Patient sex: M
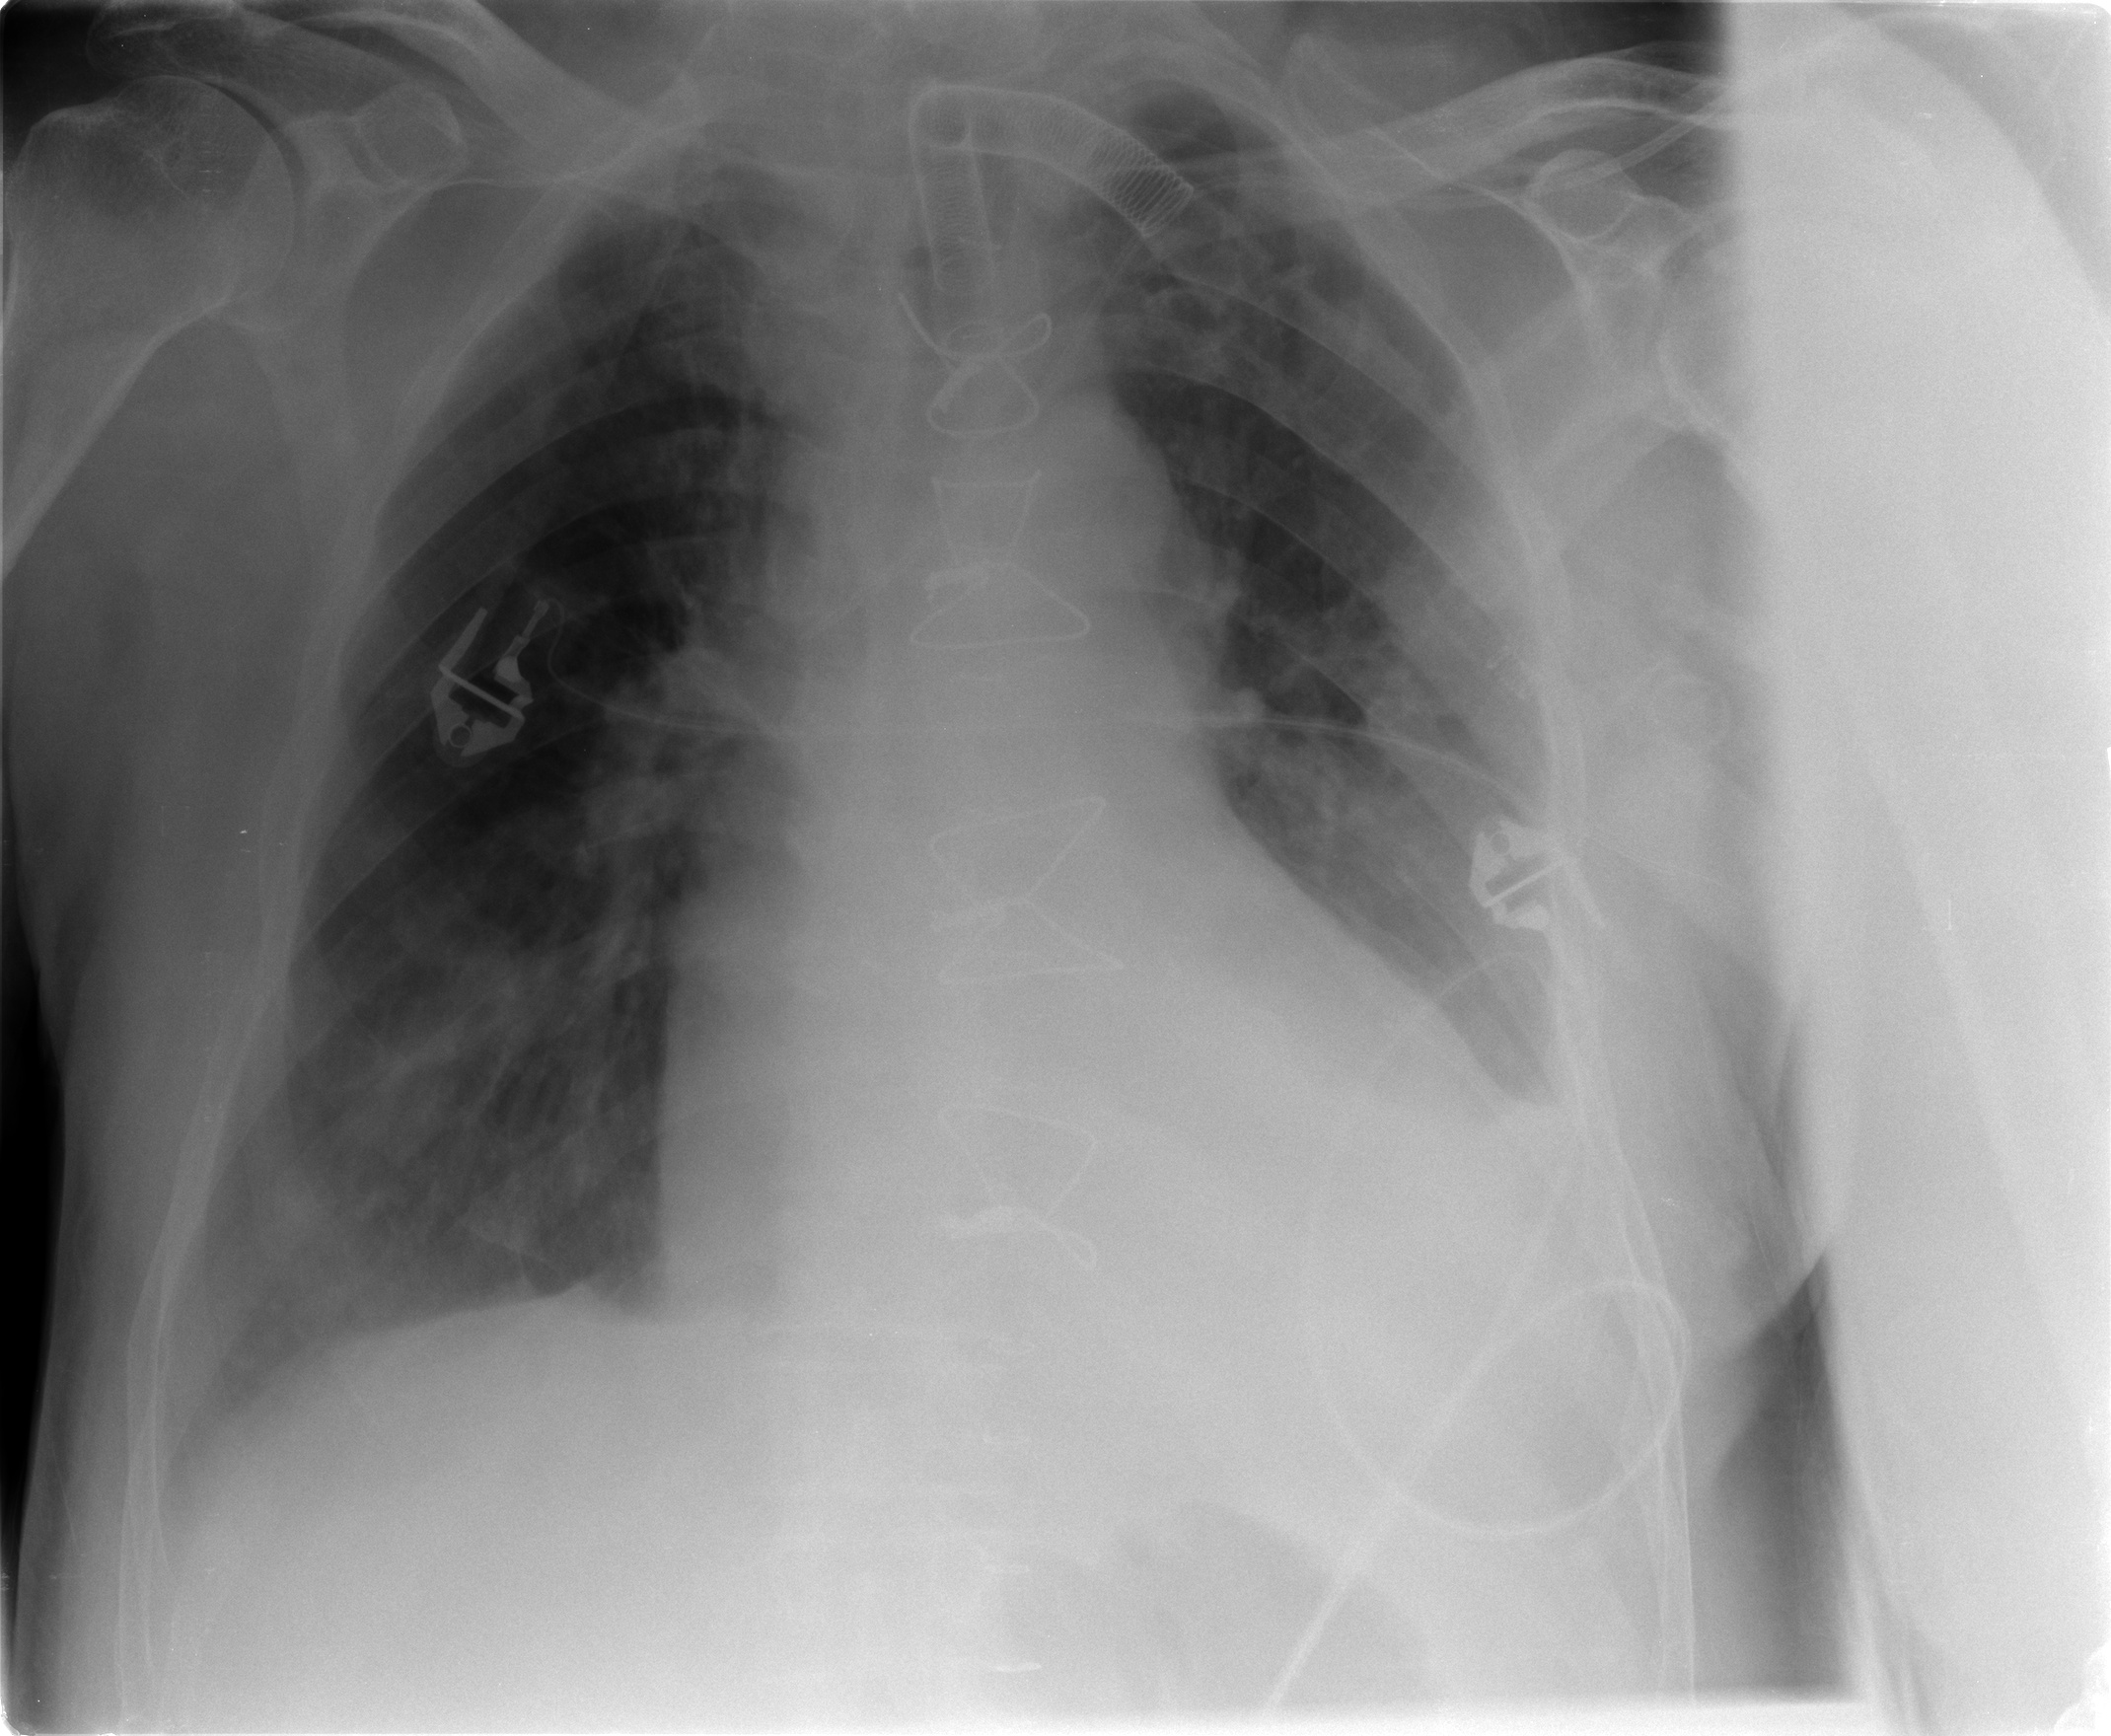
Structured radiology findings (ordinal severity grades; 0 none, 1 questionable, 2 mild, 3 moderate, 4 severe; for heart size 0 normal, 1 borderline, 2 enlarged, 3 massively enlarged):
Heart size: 2
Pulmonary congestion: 2
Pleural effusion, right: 2
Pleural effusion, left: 2
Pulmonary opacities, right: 2
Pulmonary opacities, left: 1
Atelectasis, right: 2
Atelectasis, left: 2